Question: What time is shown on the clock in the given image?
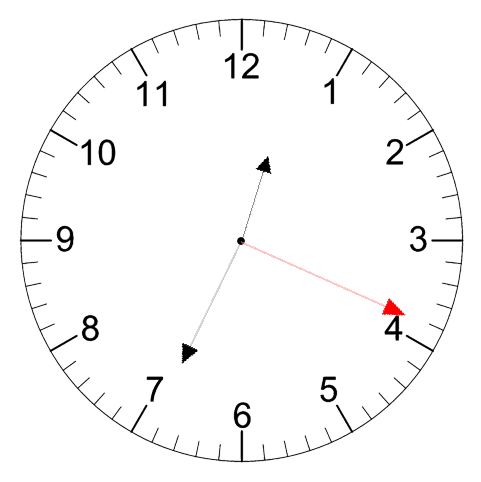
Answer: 12:34:19